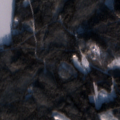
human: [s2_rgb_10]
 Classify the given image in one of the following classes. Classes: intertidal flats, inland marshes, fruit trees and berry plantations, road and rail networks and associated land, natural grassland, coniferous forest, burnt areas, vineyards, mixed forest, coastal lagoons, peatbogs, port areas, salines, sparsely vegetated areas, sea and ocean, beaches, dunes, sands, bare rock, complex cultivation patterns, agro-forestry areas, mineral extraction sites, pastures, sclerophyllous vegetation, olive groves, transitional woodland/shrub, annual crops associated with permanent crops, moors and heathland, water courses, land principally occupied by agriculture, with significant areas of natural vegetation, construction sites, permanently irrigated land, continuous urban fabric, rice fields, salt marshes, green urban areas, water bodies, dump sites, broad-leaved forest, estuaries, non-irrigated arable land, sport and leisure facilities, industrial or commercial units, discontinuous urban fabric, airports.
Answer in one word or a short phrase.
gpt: coniferous forest, mixed forest, transitional woodland/shrub, water bodies